Question: I have a table structure and I am trying to fetch the movie_id from moviedb.org before insert query .

here is the part of the code
'''
$movie_name = $arrTitle[0];
$apiKey = '30f44b6ef9472d414e50d2acaa058b60';
$url = simplexml_load_file("http://api.themoviedb.org/2.1/Movie.search/en/xml/30f44b6ef9472d414e50d2acaa058b60/"$movie_name"");
$xml = simplexml_load_file($url);
$movies = $xml->movies->movie;
$images = $xml->xpath("//image");
foreach ($movies as $movie){
$arrMovie_id = $movie->id;
}
foreach ($images as $image){
$attr = $image->attributes();
if($image['size'] == "thumb" && $image['type']=="poster"){
$images= $image['url'];
}
}
$arrStr = explode(':',$htmlShowTime);
$release = substr($arrStr[3],0,strlen($arrStr[3])-8);
$director = substr($arrStr[5],0,strlen($arrStr[5])-11);
$sql_movie = "insert into jos_movie(movie_name,language,cast,movie_release,director,rating,rating_count,movie_ids,image)values('$movie_name','null','$cast','$release','$director',250,230,'$arrMovie_id','$images')";
//echo $sql.'<br>';
// echo $sql_movie;
mysql_query($sql_movie);
'''
As you see the code I am trying to get movie_id from '$url' but getting the 0 and in some case "Array' in image fields
for example for first movie "Go Goa Gone"
The URL is 'http://api.themoviedb.org/2.1/Movie.search/en/xml/30f44b6ef9472d414e50d2acaa058b60/%22Go%20Goa%20Gone%22'
and it should fetch id and image
'''
<?xml version="1.0" encoding="UTF-8"?>
<OpenSearchDescription xmlns:opensearch="http://a9.com/-/spec/opensearch/1.1/">
<opensearch:Query searchTerms="&quot;Go+Goa+Gone&quot;"/>
<opensearch:totalResults>1</opensearch:totalResults>
<movies>
<movie>
<score>42.34326</score>
<popularity>3</popularity>
<translated>true</translated>
<adult>false</adult>
<language>en</language>
<original_name>Go Goa Gone</original_name>
<name>Go Goa Gone</name>
<alternative_name></alternative_name>
<type>movie</type>
<id>191562</id>
<imdb_id>tt2436516</imdb_id>
<url>http://www.themoviedb.org/movie/191562</url>
<votes>0</votes>
<rating>0.0</rating>
<certification>NR</certification>
<overview>A rave party off the coast of Goa, goes horrifyingly and hilariously wrong when the island is overrun with zombies.</overview>
<released>2013-05-10</released>
<images>
<image type="poster" url="http://d3gtl9l2a4fn1j.cloudfront.net/t/p/w92/cSDvyWmh7rSD7WtSoXScVw3GDnD.jpg" size="thumb" width="92" height="133" id="51880dd7760ee3144531d0b9"/>
<image type="poster" url="http://d3gtl9l2a4fn1j.cloudfront.net/t/p/w154/cSDvyWmh7rSD7WtSoXScVw3GDnD.jpg" size="w154" width="154" height="222" id="51880dd7760ee3144531d0b9"/>
<image type="poster" url="http://d3gtl9l2a4fn1j.cloudfront.net/t/p/w185/cSDvyWmh7rSD7WtSoXScVw3GDnD.jpg" size="cover" width="185" height="267" id="51880dd7760ee3144531d0b9"/>
<image type="poster" url="http://d3gtl9l2a4fn1j.cloudfront.net/t/p/w342/cSDvyWmh7rSD7WtSoXScVw3GDnD.jpg" size="w342" width="342" height="493" id="51880dd7760ee3144531d0b9"/>
<image type="poster" url="http://d3gtl9l2a4fn1j.cloudfront.net/t/p/w500/cSDvyWmh7rSD7WtSoXScVw3GDnD.jpg" size="mid" width="500" height="721" id="51880dd7760ee3144531d0b9"/>
<image type="poster" url="http://d3gtl9l2a4fn1j.cloudfront.net/t/p/original/cSDvyWmh7rSD7WtSoXScVw3GDnD.jpg" size="original" width="810" height="1168" id="51880dd7760ee3144531d0b9"/>
<image type="backdrop" url="http://d3gtl9l2a4fn1j.cloudfront.net/t/p/w300/mjxJT7skpStIGyp1bAe7XCsTVEN.jpg" size="thumb" width="300" height="169" id="51880e1f760ee3059e36a012"/>
<image type="backdrop" url="http://d3gtl9l2a4fn1j.cloudfront.net/t/p/w780/mjxJT7skpStIGyp1bAe7XCsTVEN.jpg" size="poster" width="780" height="439" id="51880e1f760ee3059e36a012"/>
<image type="backdrop" url="http://d3gtl9l2a4fn1j.cloudfront.net/t/p/w1280/mjxJT7skpStIGyp1bAe7XCsTVEN.jpg" size="w1280" width="1280" height="720" id="51880e1f760ee3059e36a012"/>
<image type="backdrop" url="http://d3gtl9l2a4fn1j.cloudfront.net/t/p/original/mjxJT7skpStIGyp1bAe7XCsTVEN.jpg" size="original" width="1280" height="720" id="51880e1f760ee3059e36a012"/>
</images>
<version>1</version>
<last_modified_at>2013-05-06 20:14:04 UTC</last_modified_at>
</movie>
</movies>
</OpenSearchDescription>
'''
Here is the var_dump for '$movie_name'
'''
string(12) "Go Goa Gone "
string(6) "Gippi "
string(19) "Shootout at Wadala "
string(23) "Lucky Di Unlucky Story "
string(11) "Aashiqui 2 "
'''
Where I am wrong in the code for this irregularity?
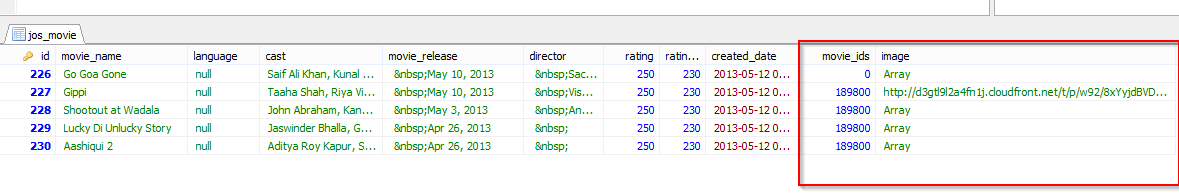
Answer: You need to execute like this in for loop where multiple images are found. I created list of multiple movie listing in XML file and test below code.
'''
//$movies = $xml->movies;
$movies = $xml->xpath("//movies/descendant::movie");
//echo "<pre>";print_r($movies);die;
//$images = $xml->xpath("//image");
foreach ($movies as $movie){
echo $arrMovie_id = $movie->id;
$images = $movie->xpath("//image");
//echo "<pre>";print_r($images);
$imageUrl = array();
foreach ($images as $image){
if($image['size'] == "thumb" && $image['type']=="poster"){
$imageUrl[] = $image['url'];
}
}
//then you need to implode $imageUrl array to string so that you can add multiple found image urls
$imageUrl = implode(",", $imageUrl);
$arrStr = explode(':',$htmlShowTime);
$release = substr($arrStr[3],0,strlen($arrStr[3])-8);
$director = substr($arrStr[5],0,strlen($arrStr[5])-11);
$sql_movie = "insert into jos_movie(movie_name,language,cast,movie_release,director,rating,rating_count,movie_ids,image)values('$movie_name','null','$cast','$release','$director',250,230,'$arrMovie_id','$imageUrl')";
//echo $sql.'<br>';
echo $sql_movie;
//mysql_query($sql_movie);
echo "<hr/>";
}
'''
Edit:
imageUrl is created as array in code
$imageUrl in sql query instead of $images (it is array of XML so will not be used)
From above code I am able to insert multiple movies in table see image below